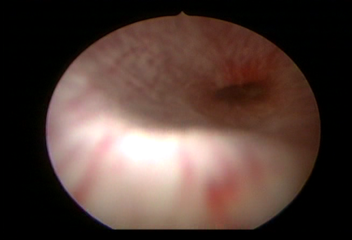
Modality: WLC
Class: Normal mucosa
Bladder cancer association: No